Field crop: maize
Growth stage: 2
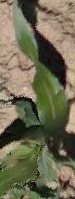
Species: maize